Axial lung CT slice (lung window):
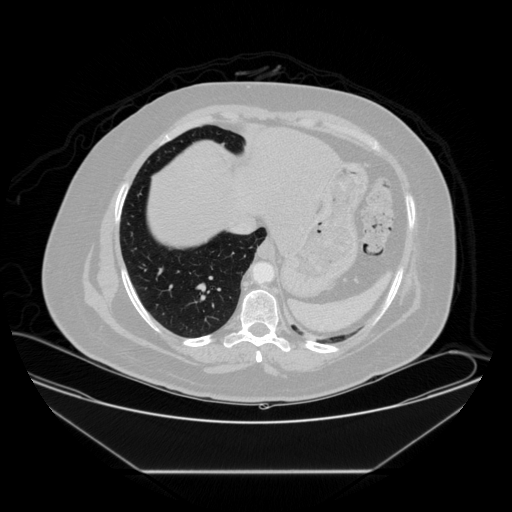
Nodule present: no